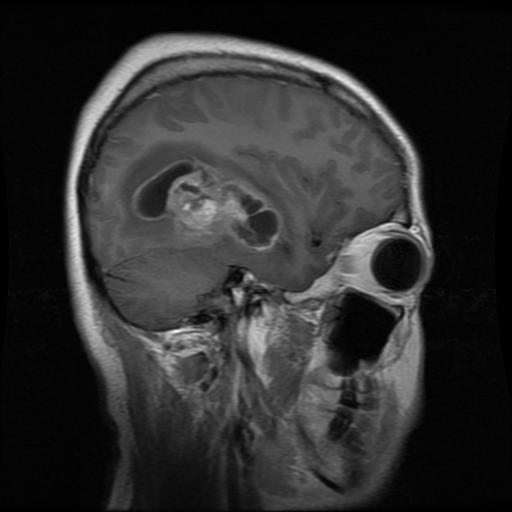
Label: glioma